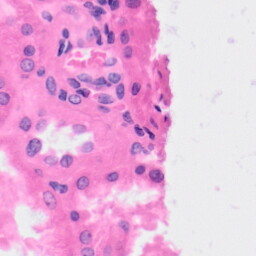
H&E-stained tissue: Kidney